Question: I am trying to have a different app name for an Activity "My Profile Photo" but it does not seem to show up even when I have given 'android:label="My Profile Pic"' to that particular activity
The Manifest File:
'''
<?xml version="1.0" encoding="utf-8"?>
<manifest xmlns:android="http://schemas.android.com/apk/res/android"
package="com.example.aditya.myprofile">
<application
android:allowBackup="true"
android:icon="@mipmap/ic_launcher"
android:roundIcon="@mipmap/ic_launcher_round"
android:supportsRtl="true"
android:theme="@style/AppTheme">
<activity android:name=".MainActivity"
android:label="My Profile">
<intent-filter>
<action android:name="android.intent.action.MAIN" />
<category android:name="android.intent.category.LAUNCHER" />
</intent-filter>
</activity>
<activity android:name=".ProfilePhoto"
android:label="Profile Pic" ></activity>
</application>
</manifest>
'''
The XML Design:
The Android App name space is empty

Where am I going wrong?
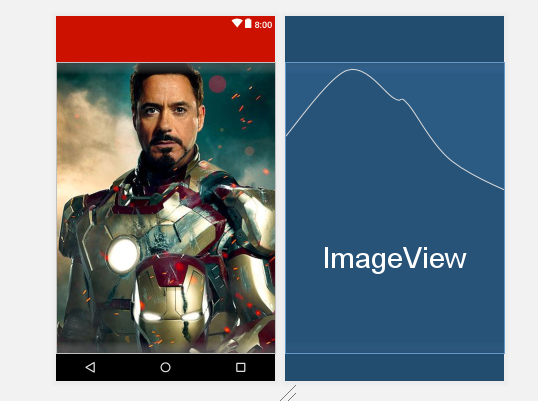
Answer: Try this add title through java code add this code in your activity like this
'''
getSupportActionBar().setTitle("My Profile");
'''